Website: crate-barrel
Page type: review-order
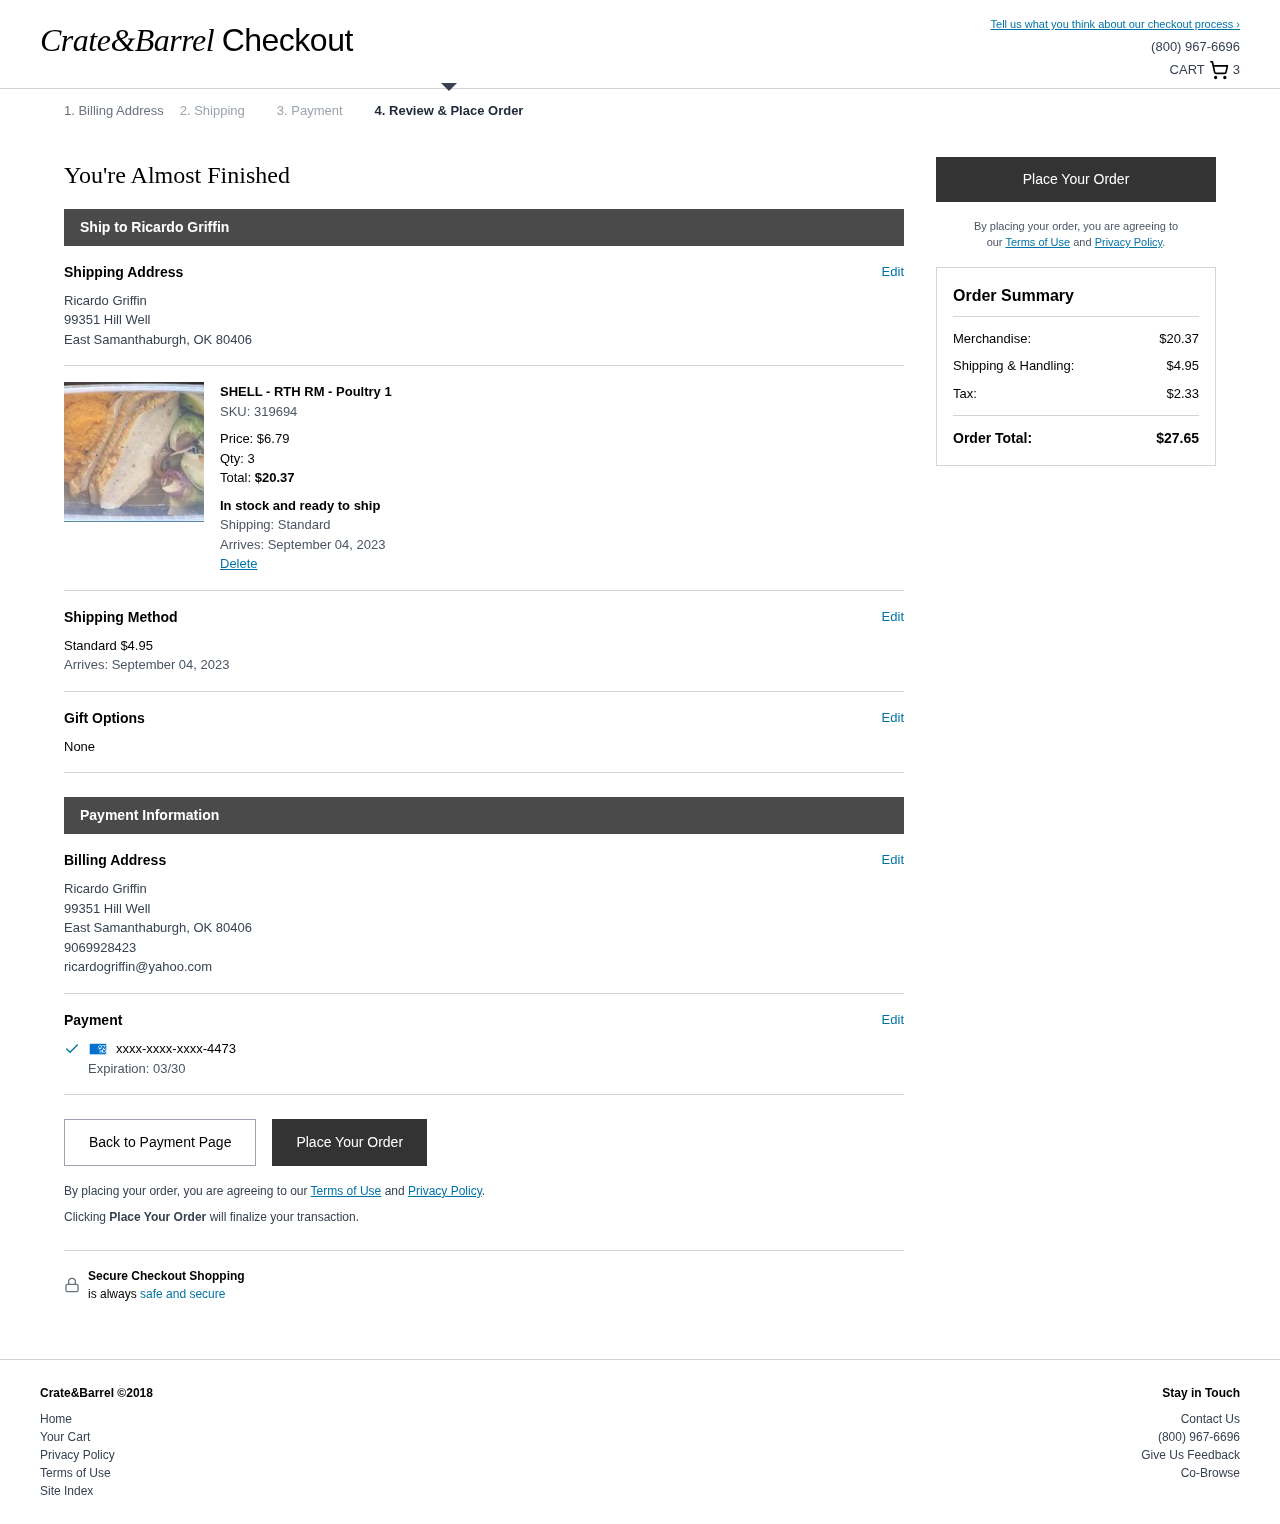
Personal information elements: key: PII_CARD_EXPIRY
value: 03/30
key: PII_CARD_LAST4
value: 4473
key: PII_EMAIL
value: ricardogriffin@yahoo.com
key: PII_FULLNAME
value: Ricardo Griffin
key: PII_PHONE
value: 9069928423
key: PII_STREET
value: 99351 Hill Well
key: PII_FULLNAME2
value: Ricardo Griffin
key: PII_CITY2
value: East Samanthaburgh
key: PII_STATE_ABBR2
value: OK
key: PII_POSTCODE
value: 80406
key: PII_POSTCODE_FULL
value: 80406
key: PII_POSTCODE_NUMERIC
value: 80406
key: PII_FULLNAME3
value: Ricardo Griffin
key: PII_CITY3
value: East Samanthaburgh
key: PII_STATE_ABBR3
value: OK
Product elements: key: PRODUCT1_NAME
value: SHELL - RTH RM - Poultry 1
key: PRODUCT1_PRICE
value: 6.79
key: PRODUCT1_QUANTITY
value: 3
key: PRODUCT1_SKU
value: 319694
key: PRODUCT1_TOTAL
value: $20.37
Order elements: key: ORDER_NUM_ITEMS
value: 3
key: ORDER_DELIVERY_DATE
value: September 04, 2023
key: ORDER_SHIPPING_COST
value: $4.95
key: ORDER_DELIVERY_DATE2
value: September 04, 2023
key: ORDER_SUBTOTAL
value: $20.37
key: ORDER_SHIPPING_COST2
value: $4.95
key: ORDER_TAX
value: $2.33
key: ORDER_TOTAL
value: $27.65